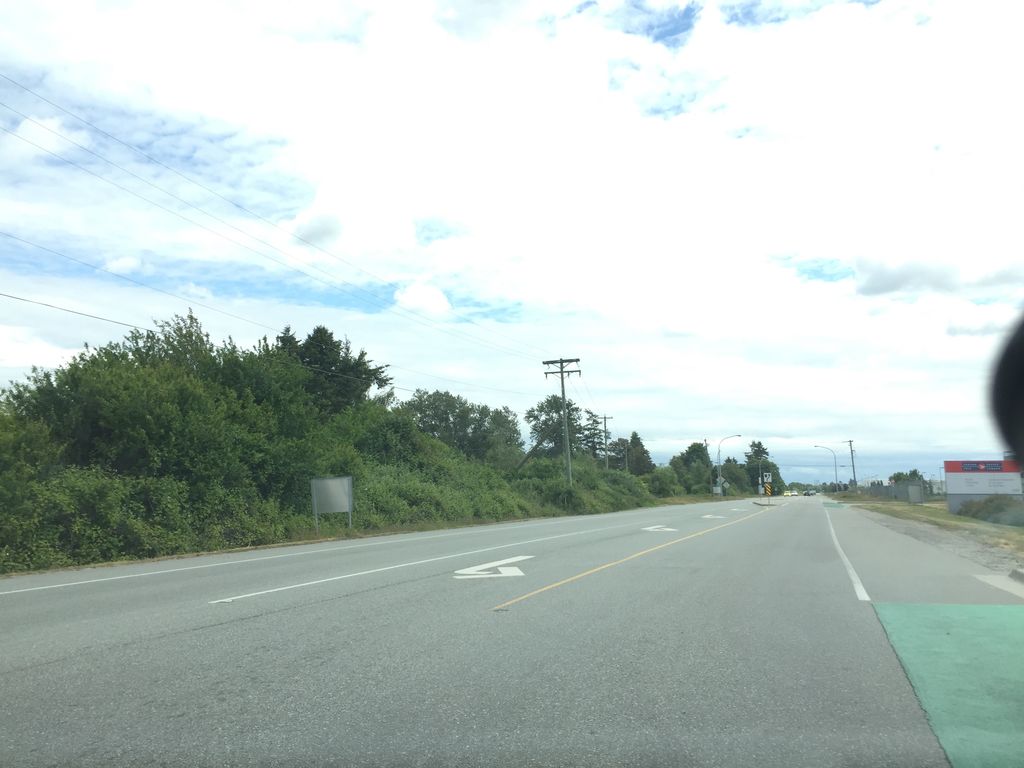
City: vancouver